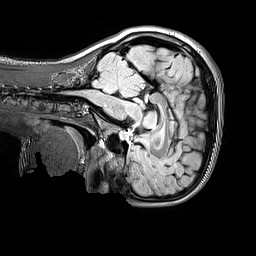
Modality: FLAIR
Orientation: sagittal
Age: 11
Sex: female
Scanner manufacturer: siemens
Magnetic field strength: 3 T
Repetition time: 5 s
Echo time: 0.388 s